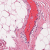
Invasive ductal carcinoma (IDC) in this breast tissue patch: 0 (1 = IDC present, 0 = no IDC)